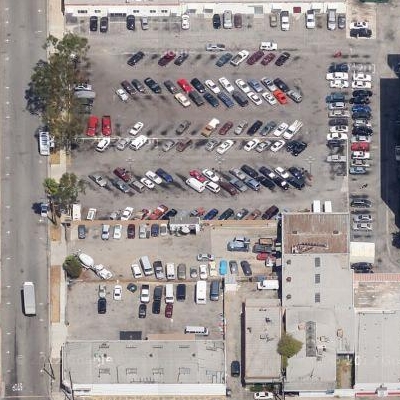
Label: Parking